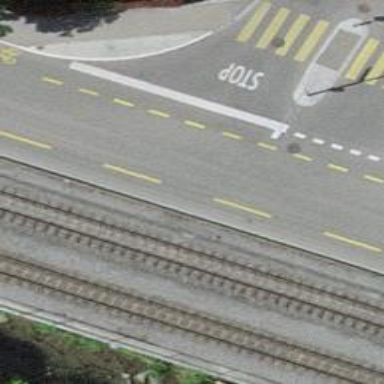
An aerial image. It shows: Advisory cycle lane on secondary road with asphalt surface.